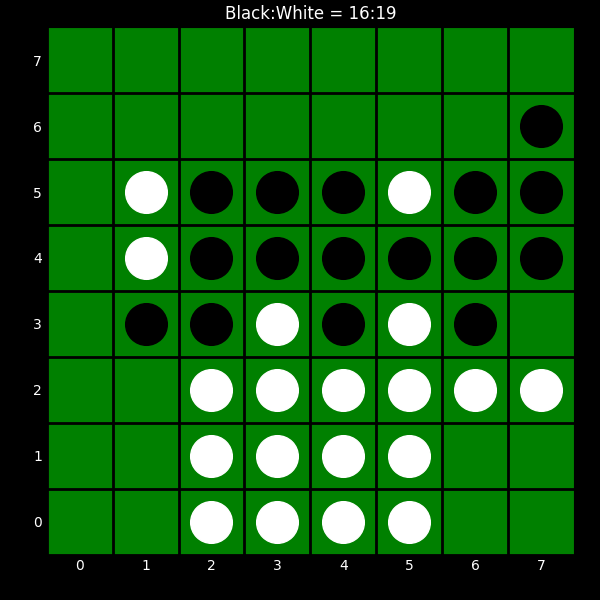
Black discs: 16
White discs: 19